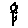
Label: flower